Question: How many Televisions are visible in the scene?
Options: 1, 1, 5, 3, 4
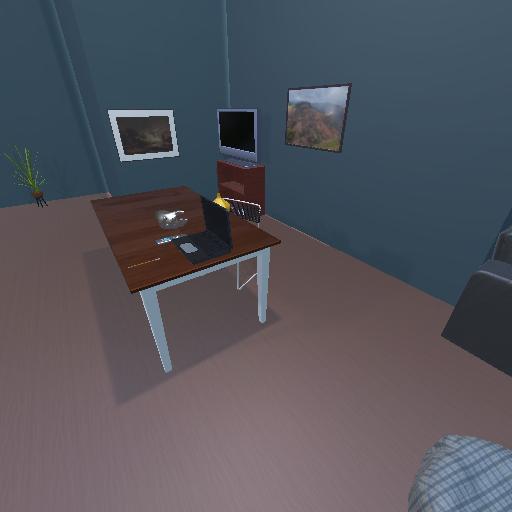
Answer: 1